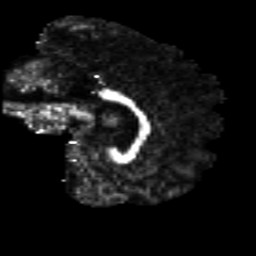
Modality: FA
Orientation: sagittal
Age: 29
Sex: male
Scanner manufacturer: siemens
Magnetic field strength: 3 T
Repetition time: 8.8 s
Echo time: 0.085 s